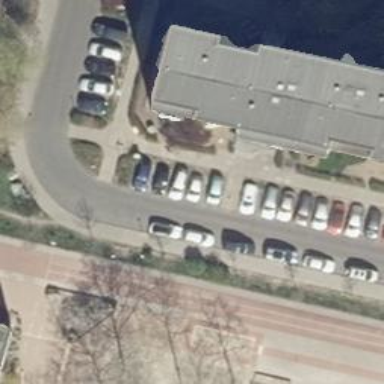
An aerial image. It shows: Footway along the road.